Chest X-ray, AP view. Patient: 49 years old, sex M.
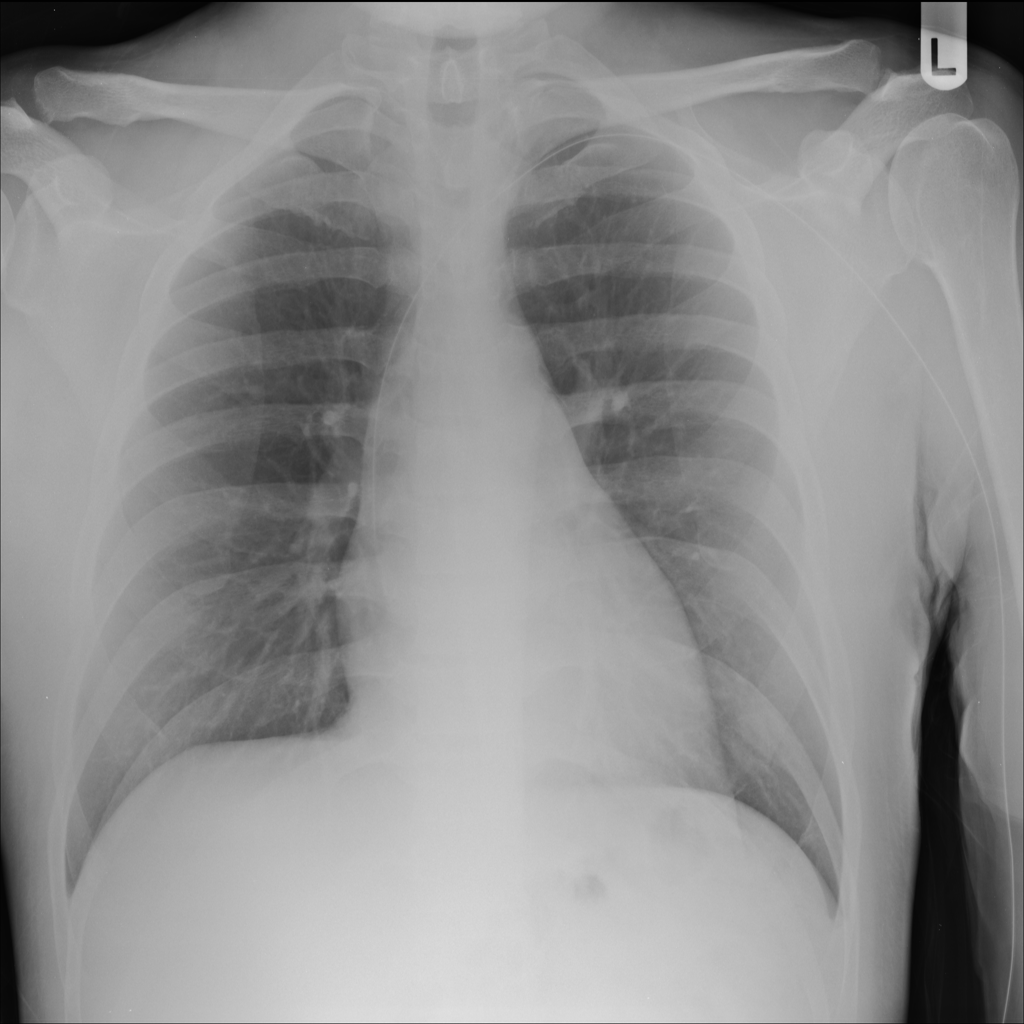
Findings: No Finding